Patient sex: M
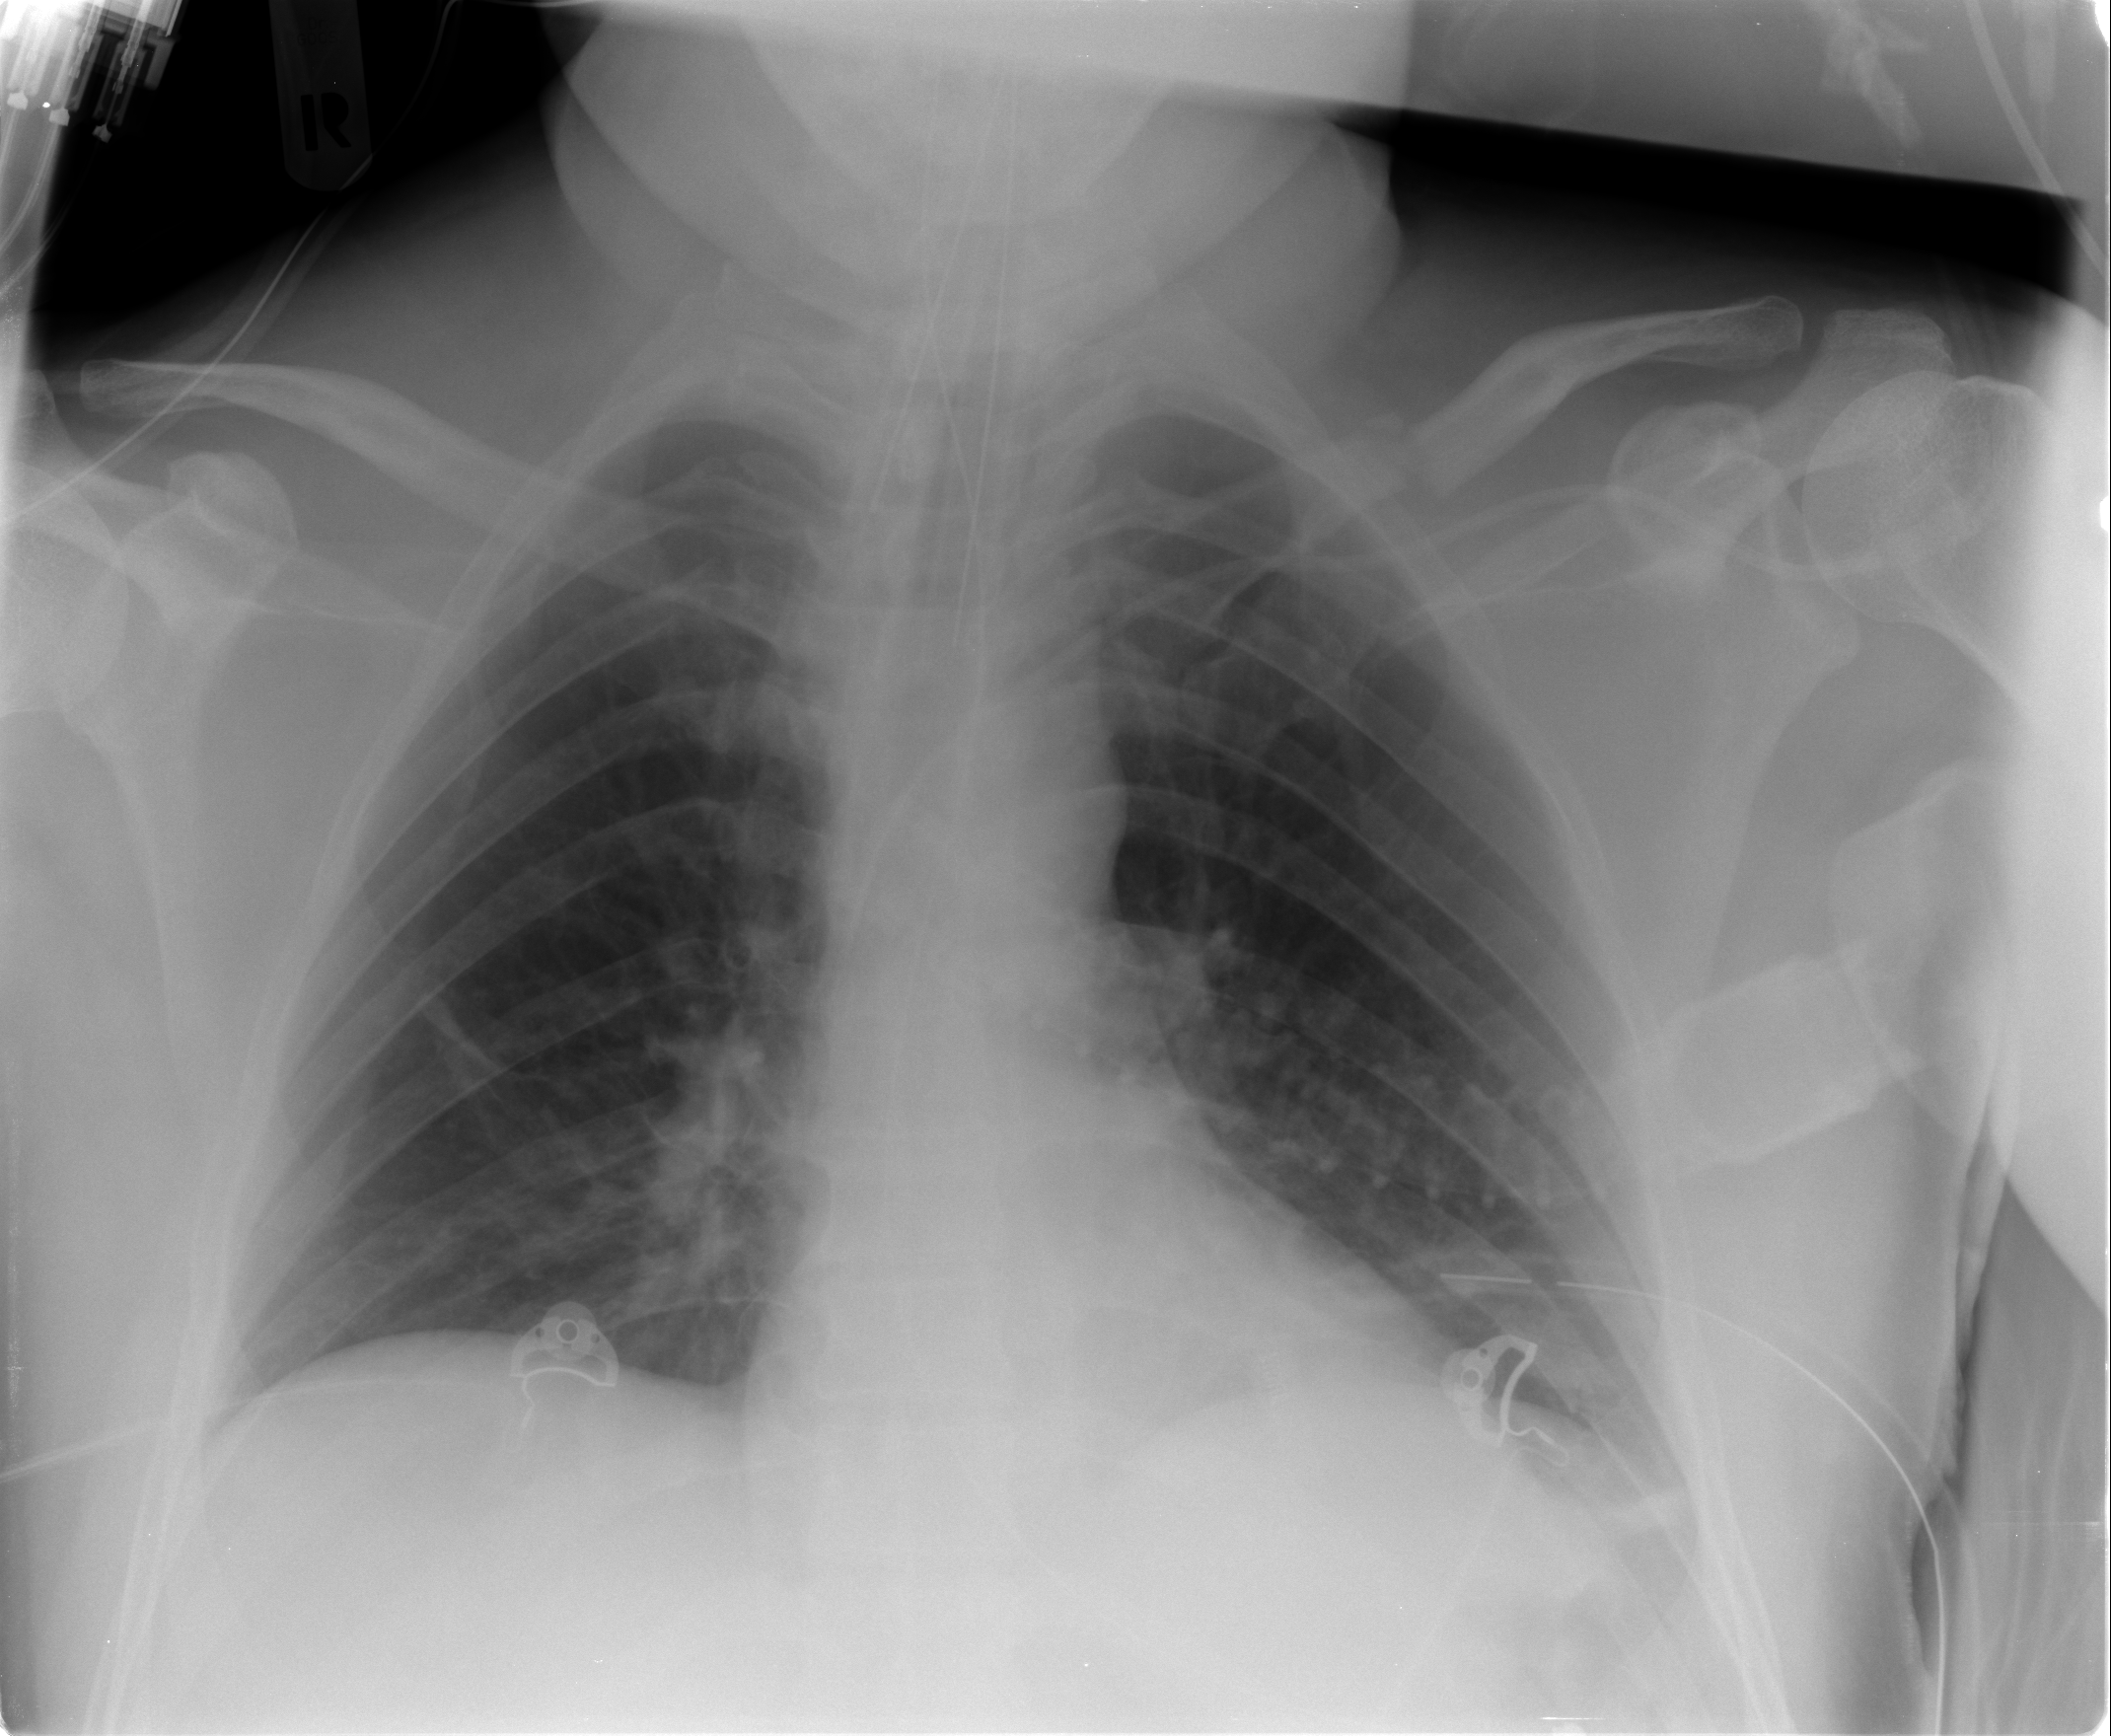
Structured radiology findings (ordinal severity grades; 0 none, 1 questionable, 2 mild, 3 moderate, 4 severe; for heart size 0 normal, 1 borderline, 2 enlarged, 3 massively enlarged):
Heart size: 0
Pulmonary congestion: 0
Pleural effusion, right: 0
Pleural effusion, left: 0
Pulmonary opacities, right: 0
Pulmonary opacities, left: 0
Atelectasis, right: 1
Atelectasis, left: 2